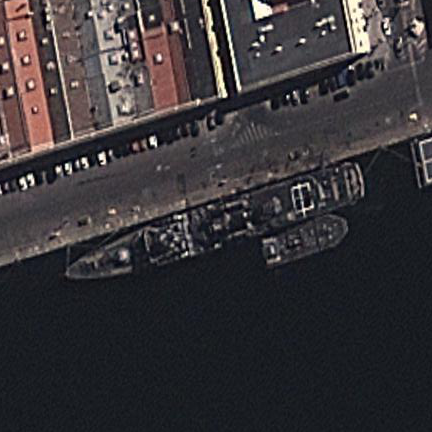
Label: cruiser